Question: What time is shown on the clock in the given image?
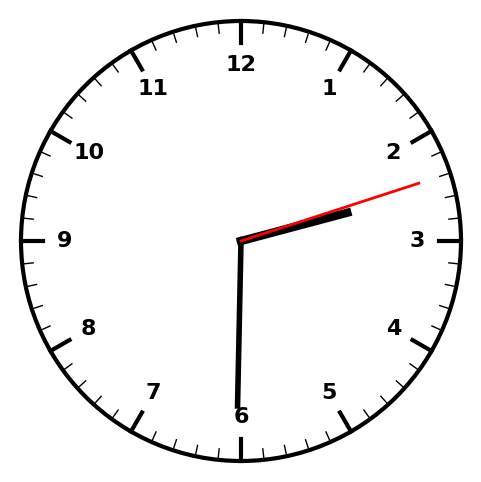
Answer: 02:30:12